A spectrogram of one vibration snapshot from a rotating bearing is shown (time on one axis, frequency on the other). Diagnose the bearing from this image, choosing from: normal, inner_race, outer_race, ball.
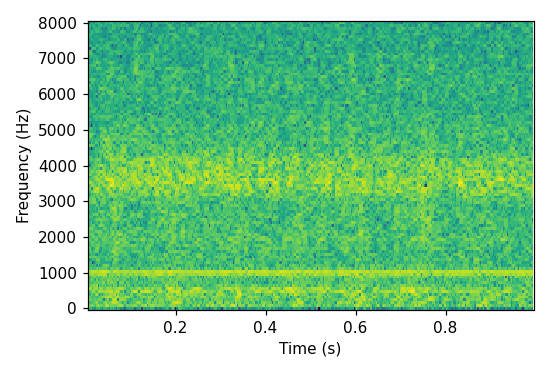
Answer: normal